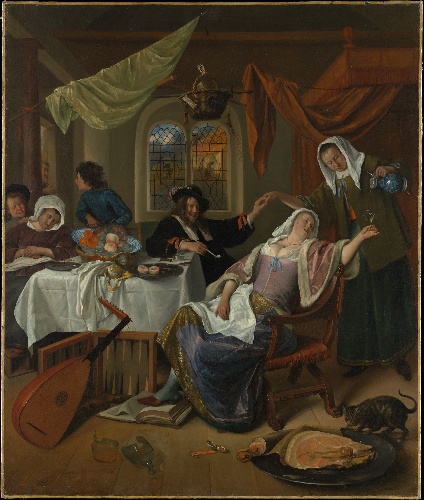
Title: The Dissolute Household
Artist: Jan Steen
Artist bio: Dutch, Leiden 1626–1679 Leiden
Date: ca. 1663–64
Object type: Painting
Classification: Paintings
Medium: Oil on canvas
Dimensions: 42 1/2 x 35 1/2 in. (108 x 90.2 cm)
Department: European Paintings
Credit line: The Jack and Belle Linsky Collection, 1982
Accession year: 1982
Repository: Metropolitan Museum of Art, New York, NY
Tags: Food|Interiors|Men|Women|Lutes|Cats|Drinking|Sleeping|Games